Question: I've recently got a blue screen error. I'm not sure if problems came after the blue screen, but I think that's important to notice it.
Here is a gif of my problem :
<URL>
There are litle black lines appearing without reason (I never had this problem before). I think that there is a link with my graphic card, but I already did updates and it changed nothing.
Here are some informations about my computer (sorry for french) :

I'm programming with OpenGL, Ruby language, and Gosu library.
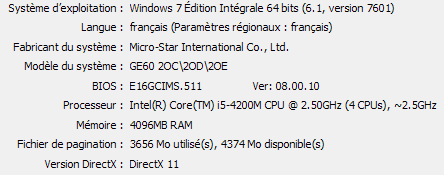
Answer: That was actually a wrong using of graphic process. My default graphic process had been changed, so I just had to change it. (by right clicking on a programm, select execute with graphic process > change default graphic process)